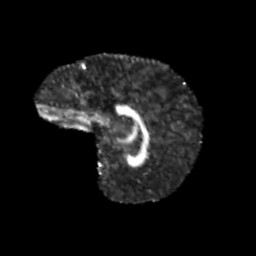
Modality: FA
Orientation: sagittal
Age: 9
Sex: male
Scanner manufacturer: siemens
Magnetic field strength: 3 T
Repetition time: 3.8 s
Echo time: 0.07 s